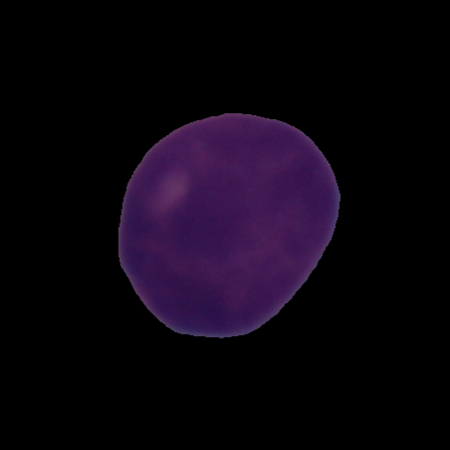
Label: cancer